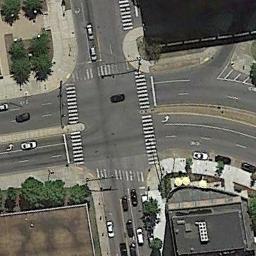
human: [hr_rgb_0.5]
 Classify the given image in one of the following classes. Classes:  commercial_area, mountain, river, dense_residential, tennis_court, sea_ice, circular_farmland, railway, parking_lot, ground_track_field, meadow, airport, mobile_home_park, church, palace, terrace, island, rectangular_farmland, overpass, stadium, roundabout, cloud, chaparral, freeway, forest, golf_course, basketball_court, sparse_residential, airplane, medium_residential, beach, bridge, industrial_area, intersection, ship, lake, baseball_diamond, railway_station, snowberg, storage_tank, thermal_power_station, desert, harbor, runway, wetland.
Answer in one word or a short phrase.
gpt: intersection